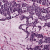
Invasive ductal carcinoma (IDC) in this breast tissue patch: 1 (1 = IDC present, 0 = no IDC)